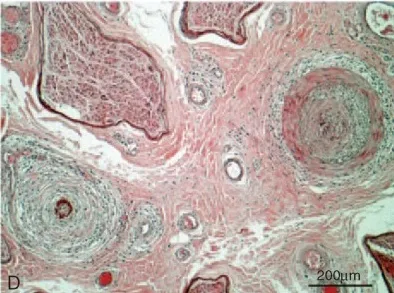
(C) Frozen tranverse section of the sural nerve of patient 7 stained with anti-CD45 antibody, showing a perivascular epineurial T-cell infiltrate.
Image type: pathology (h&e)